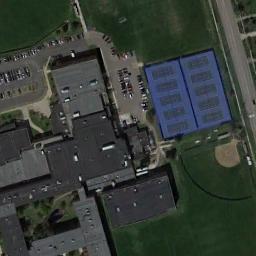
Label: tennis_court